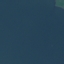
Land use / land cover: SeaLake